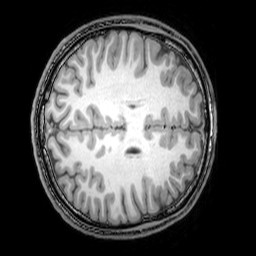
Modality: T1w
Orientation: axial
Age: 22
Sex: male
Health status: healthy
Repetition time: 0.081 s
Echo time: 0.037 s